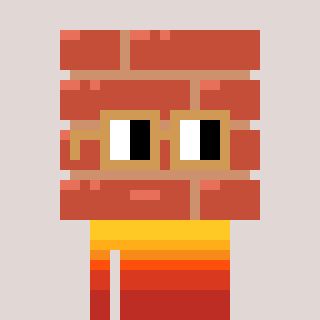
a pixel art character with square brown glasses, a wall-shaped head and a hotbrown-colored body on a warm background